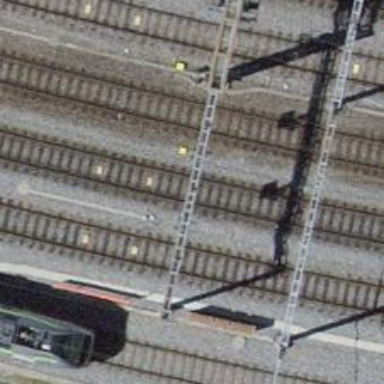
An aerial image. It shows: Railway signal.